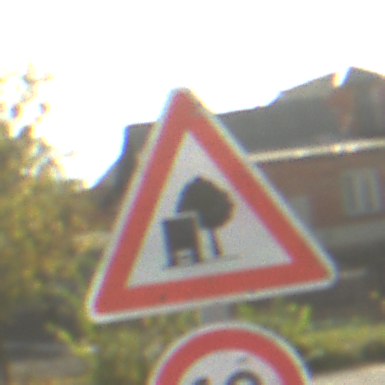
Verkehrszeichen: UnzureichendesLichtraumprofil
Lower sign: Geschwindigkeit10
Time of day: MorningAfternoon
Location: Outdoor (RoadRail)
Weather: PartlyCloudy
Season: NotSpecified
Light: Natural